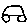
Label: car